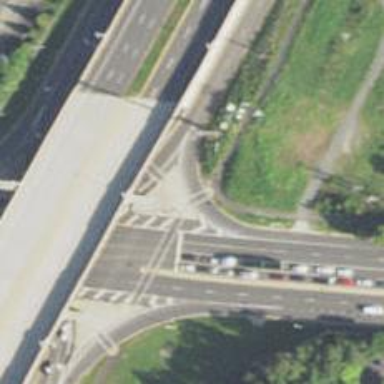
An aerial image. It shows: Trunk link highway with asphalt surface.